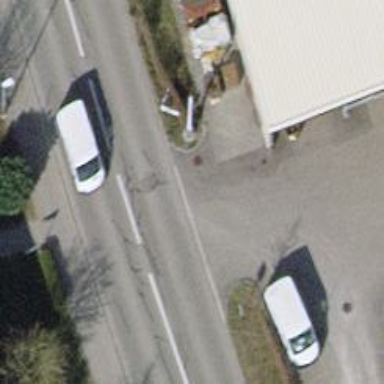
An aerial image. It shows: Lift gate barrier.